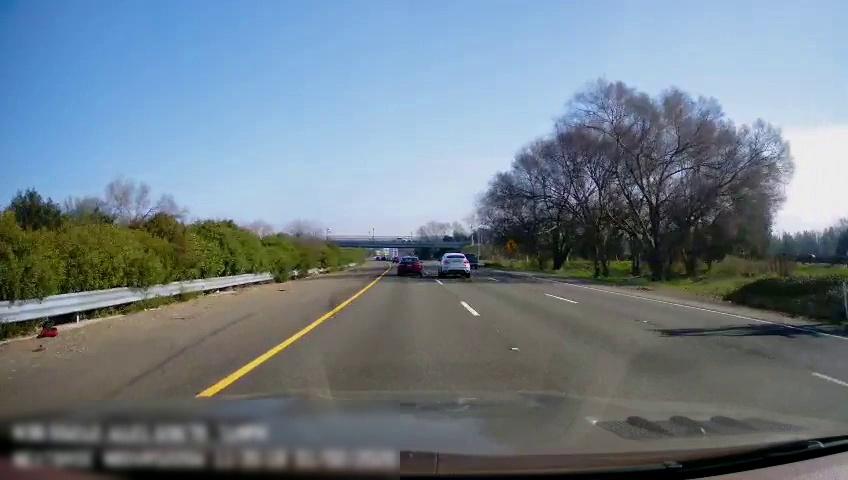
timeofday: Day
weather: Sunny
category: Drivable Space
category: Vehicles | Car
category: Vehicles | SUV
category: Vehicles | Truck
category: Lanes | Current Lane
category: Lanes | Current Lane
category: Lanes | Alternate Lane
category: Lanes | Alternate Lane
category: Traffic | Signs